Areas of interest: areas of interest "Chagugang Toll Gate"
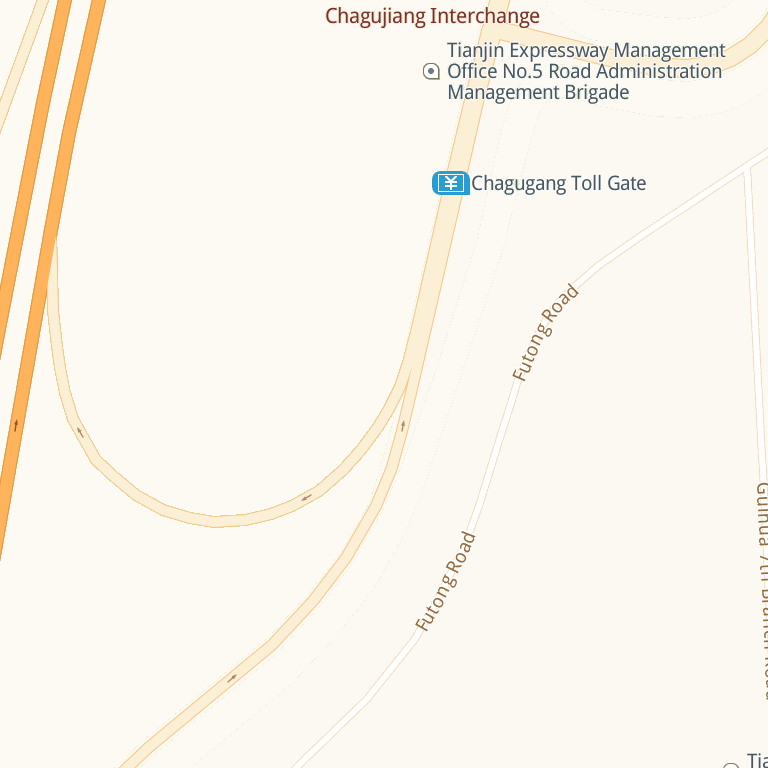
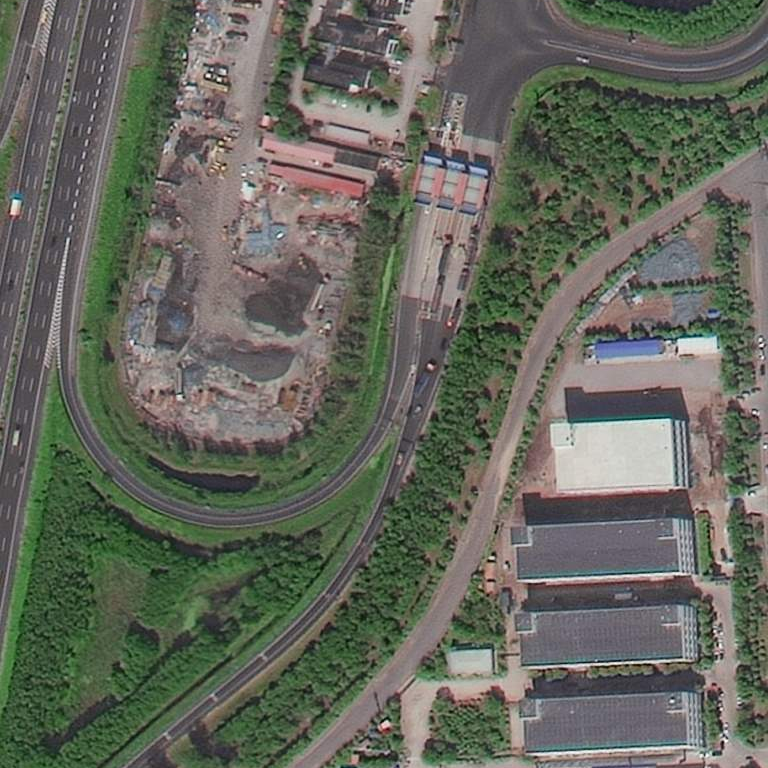